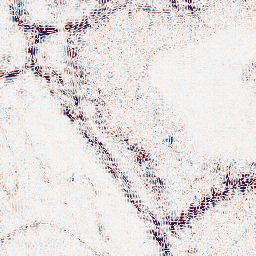
Category: wavelet
Decomposition family: wavelet_dwt
Decomposition parameters: wavelet: db8
level: 2
Upsampling method: area
Upsampling parameters: scale: 2
Upsampling scale: 2